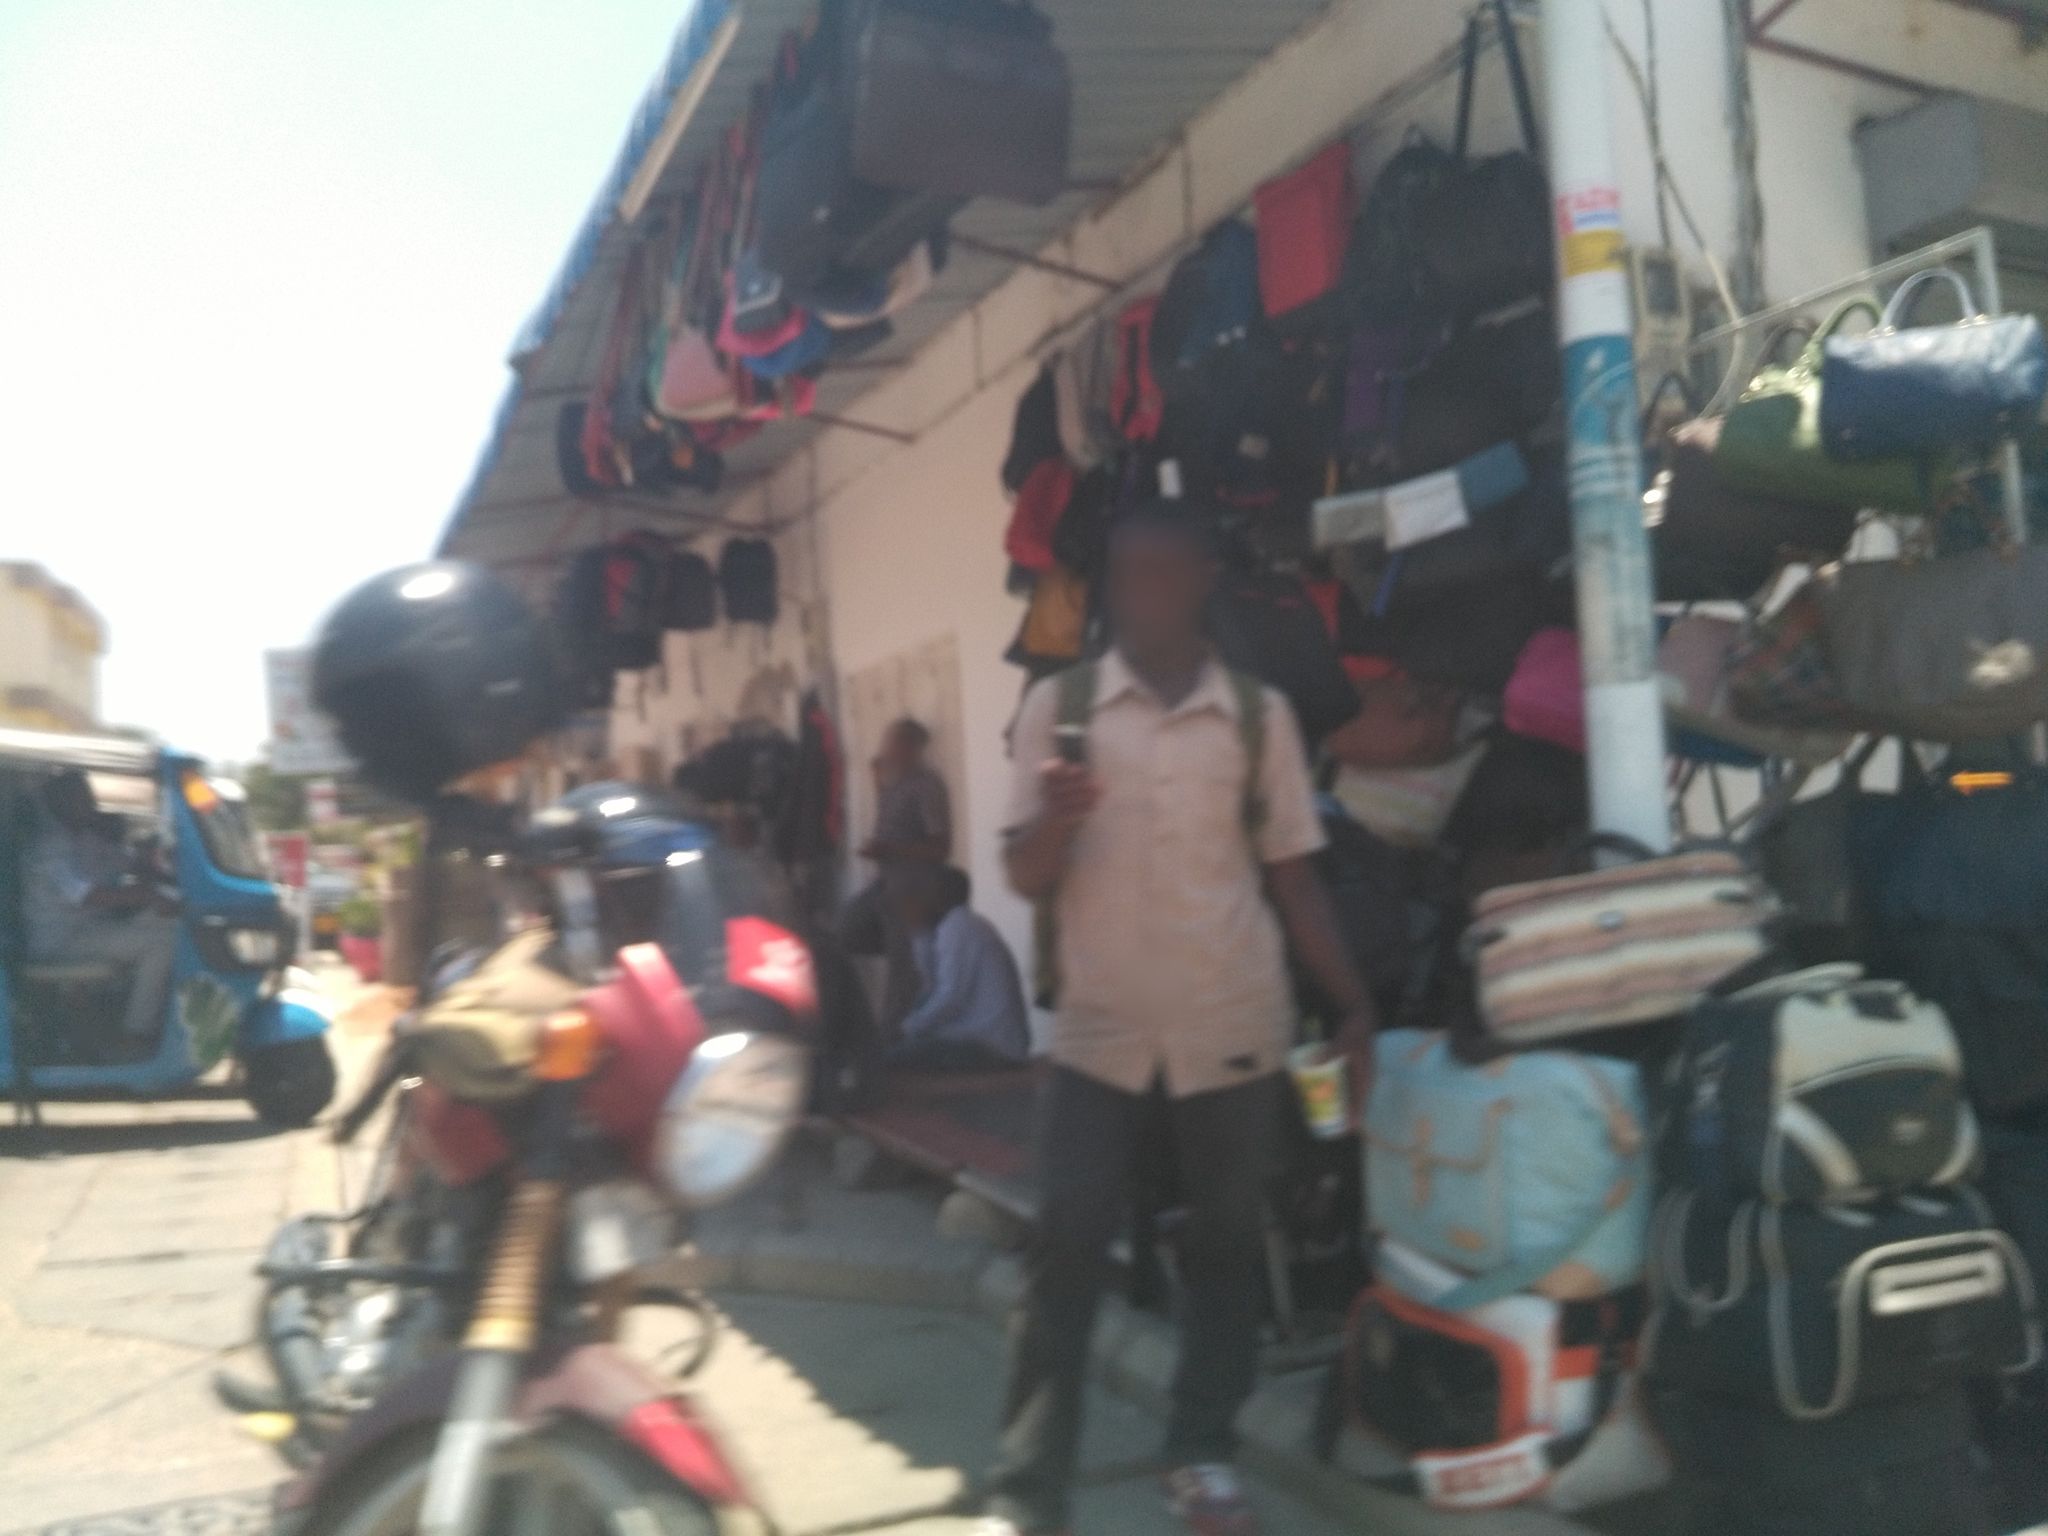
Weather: clear
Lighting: day
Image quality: good
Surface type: walking surface
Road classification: residential
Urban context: urban centre
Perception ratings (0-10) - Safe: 2.65, Lively: 6.95, Beautiful: 4.17, Boring: 4.93, Depressing: 4.94, Wealthy: 5.87